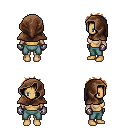
a pixel art fantasy rpg character, female body template, human, tanned skin, leather shoulder armor, teal pants, brown bedhead hairstyle, cloth hood, metal gloves, four views (front, back, left, right), 2x2 character sprite sheet, small pixel art, hard edges, no anti-aliasing